Aerial crown-view tile of a tropical tree (Barro Colorado Island, Panama), acquired 20250124:
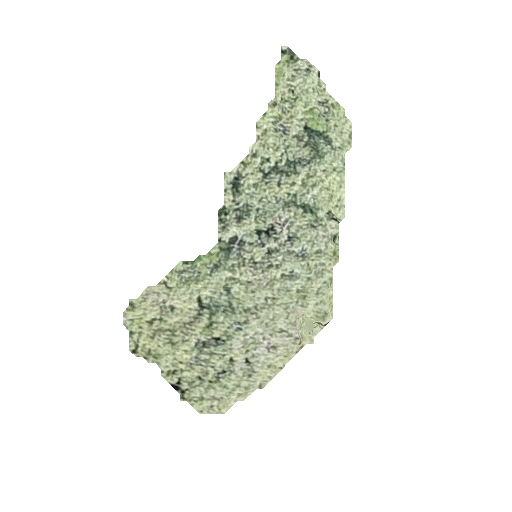
Species: Tabebuia rosea
GBIF accepted scientific name: Tabebuia rosea
Crown area: 62.507 m²